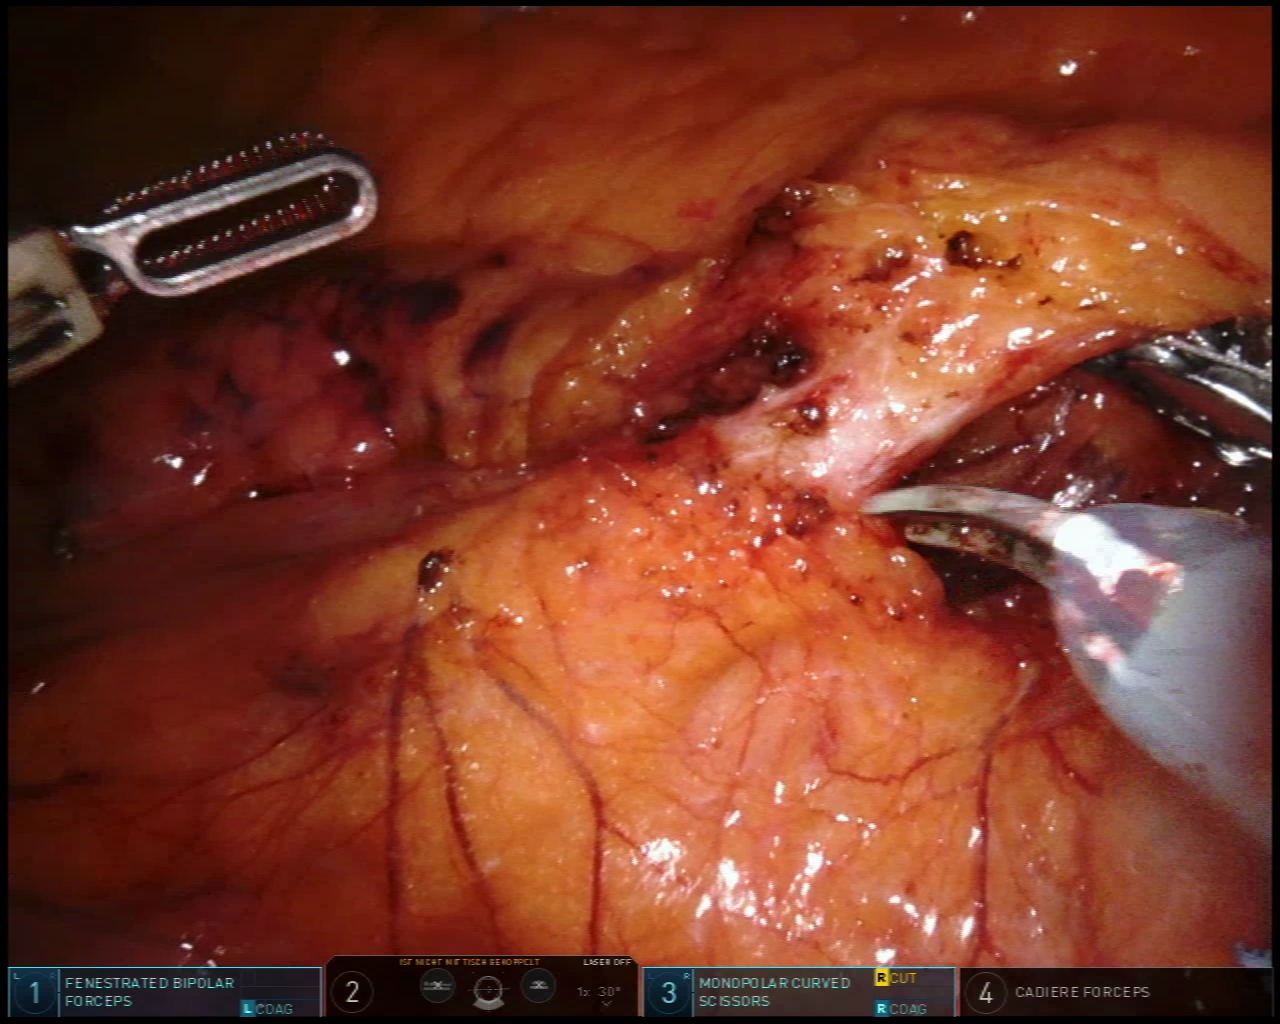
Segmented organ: inferior_mesenteric_artery
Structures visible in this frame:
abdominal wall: no
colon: no
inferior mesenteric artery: yes
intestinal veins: no
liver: no
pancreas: no
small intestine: no
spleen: no
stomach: no
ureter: no
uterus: no
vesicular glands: no